Field crop: tomato
Growth stage: 1
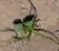
Species: solanum